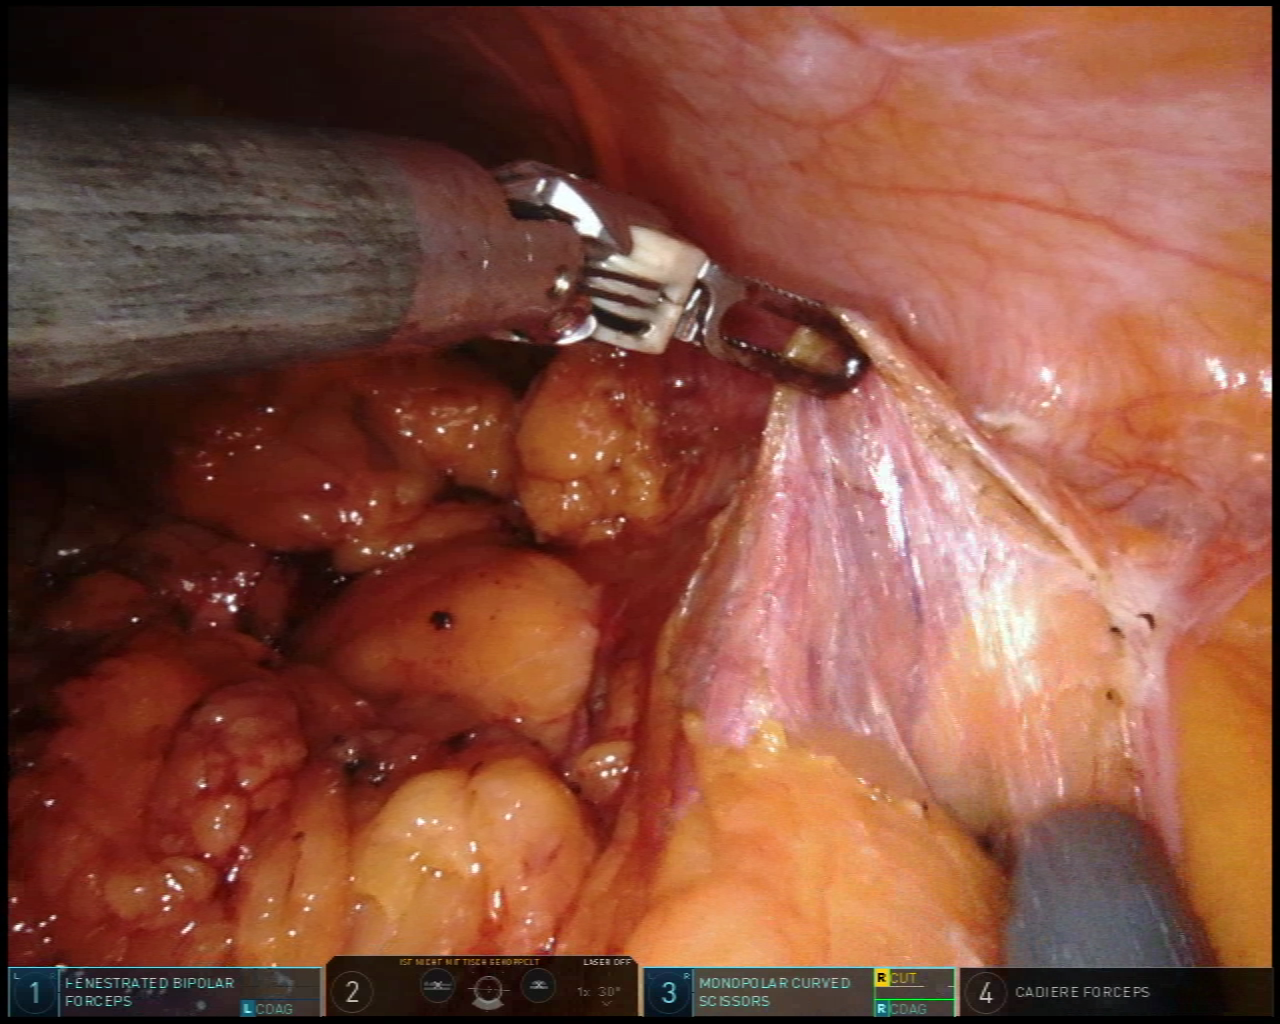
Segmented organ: abdominal_wall
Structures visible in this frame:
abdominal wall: yes
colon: yes
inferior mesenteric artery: no
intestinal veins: no
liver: no
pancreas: no
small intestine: no
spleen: no
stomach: no
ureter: no
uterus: no
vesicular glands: no